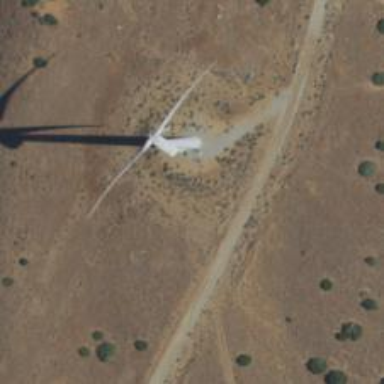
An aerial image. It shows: Wind generator using horizontal axis wind turbines.